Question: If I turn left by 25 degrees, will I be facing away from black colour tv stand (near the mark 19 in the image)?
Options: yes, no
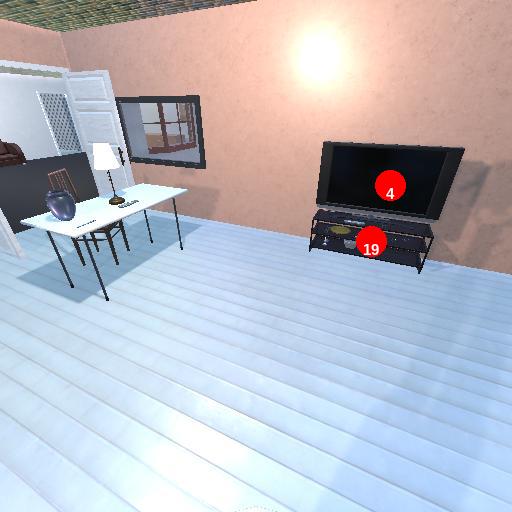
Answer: yes